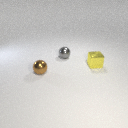
small yellow metal cube to the right of small brown metal sphere